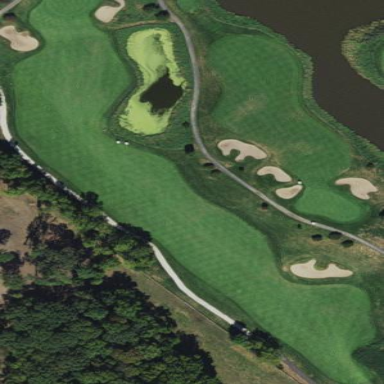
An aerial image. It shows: Golf fairway surrounded by grass.